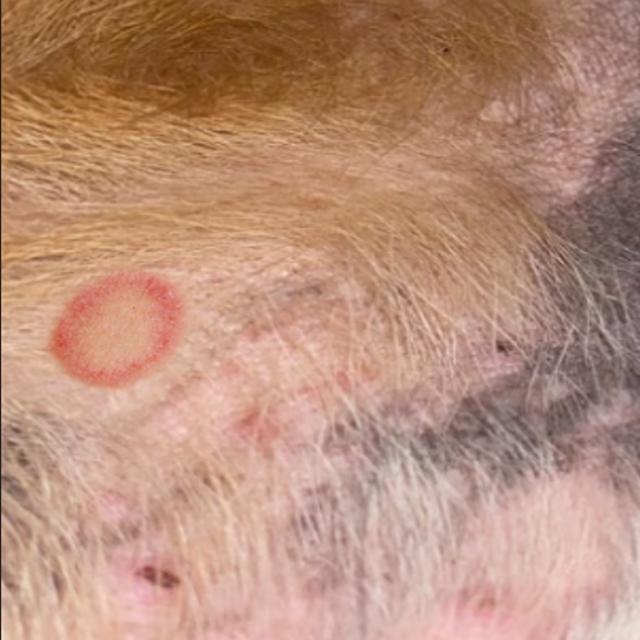
Canine ringworm (Dermatophytosis) — fungal infection caused by Microsporum or Trichophyton. Presents with circular alopecia, scaling, crusting, and broken hairs.